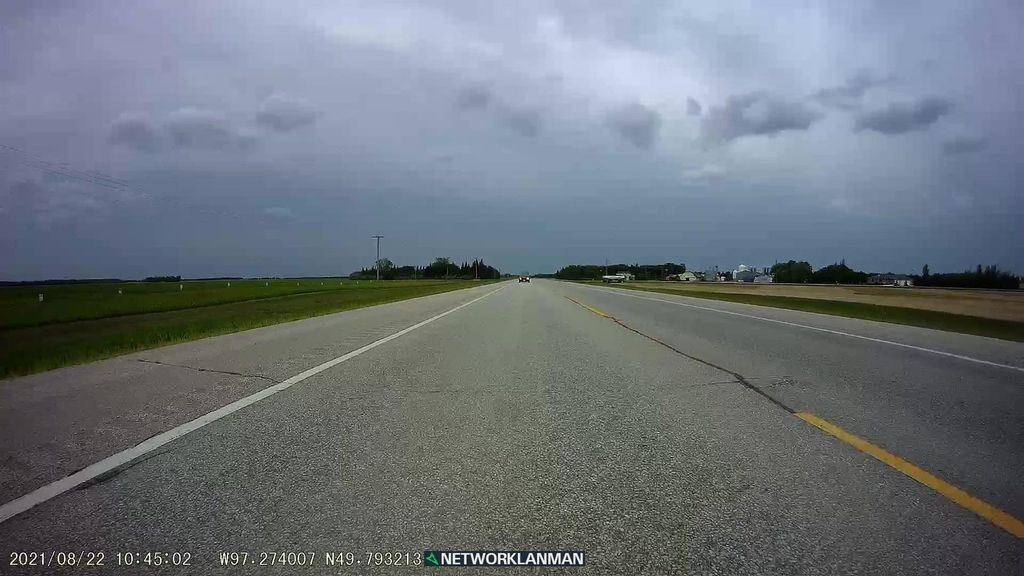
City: winnipeg